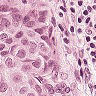
Metastatic tissue present: yes